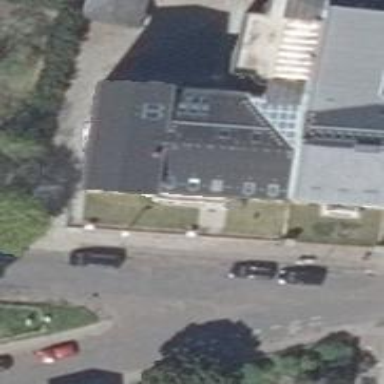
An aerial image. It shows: Building with ridged roof.